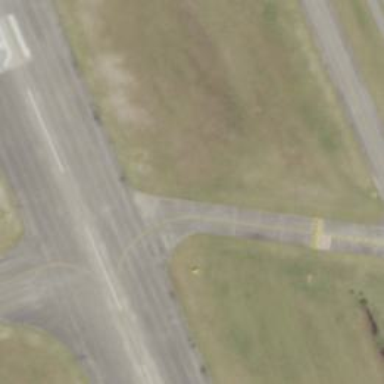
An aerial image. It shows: View of taxiway at the airport.